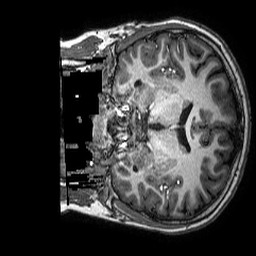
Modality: T1w
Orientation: coronal
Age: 14
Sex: male
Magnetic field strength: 3 T